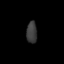
Tissue: lung
Cell type: Endothelial cells
Senescence score: 0.5882
Nuclear area (px): 220
Mean DAPI intensity: 59.368